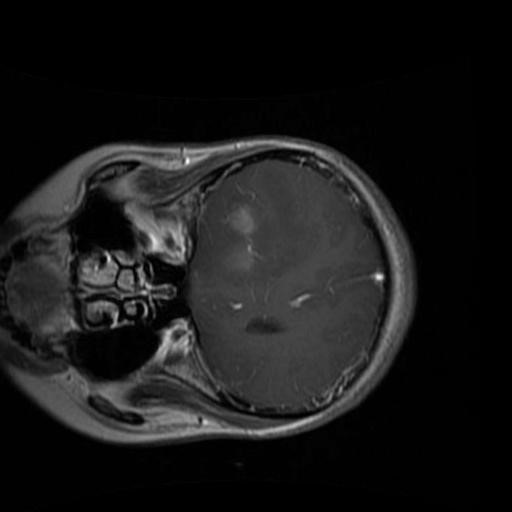
Label: brain_glioma